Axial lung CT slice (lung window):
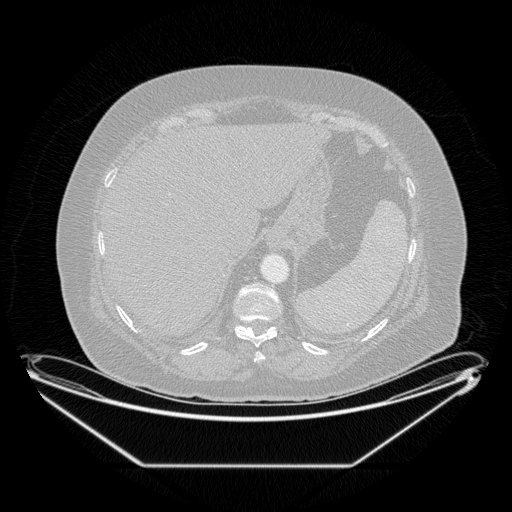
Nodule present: no